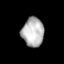
Tissue: lung
Cell type: Epithelial cells
Senescence score: 0.2398
Nuclear area (px): 623
Mean DAPI intensity: 180.369